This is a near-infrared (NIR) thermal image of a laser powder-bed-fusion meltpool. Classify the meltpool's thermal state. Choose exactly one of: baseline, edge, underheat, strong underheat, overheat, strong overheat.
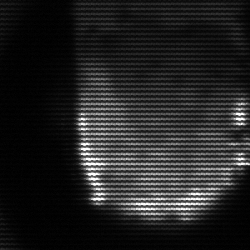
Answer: baseline